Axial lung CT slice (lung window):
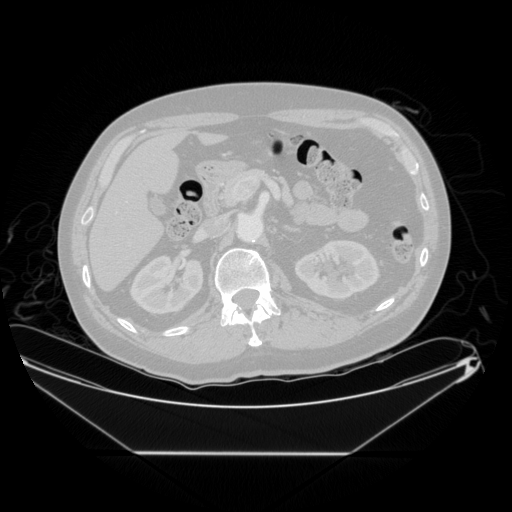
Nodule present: no